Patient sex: M
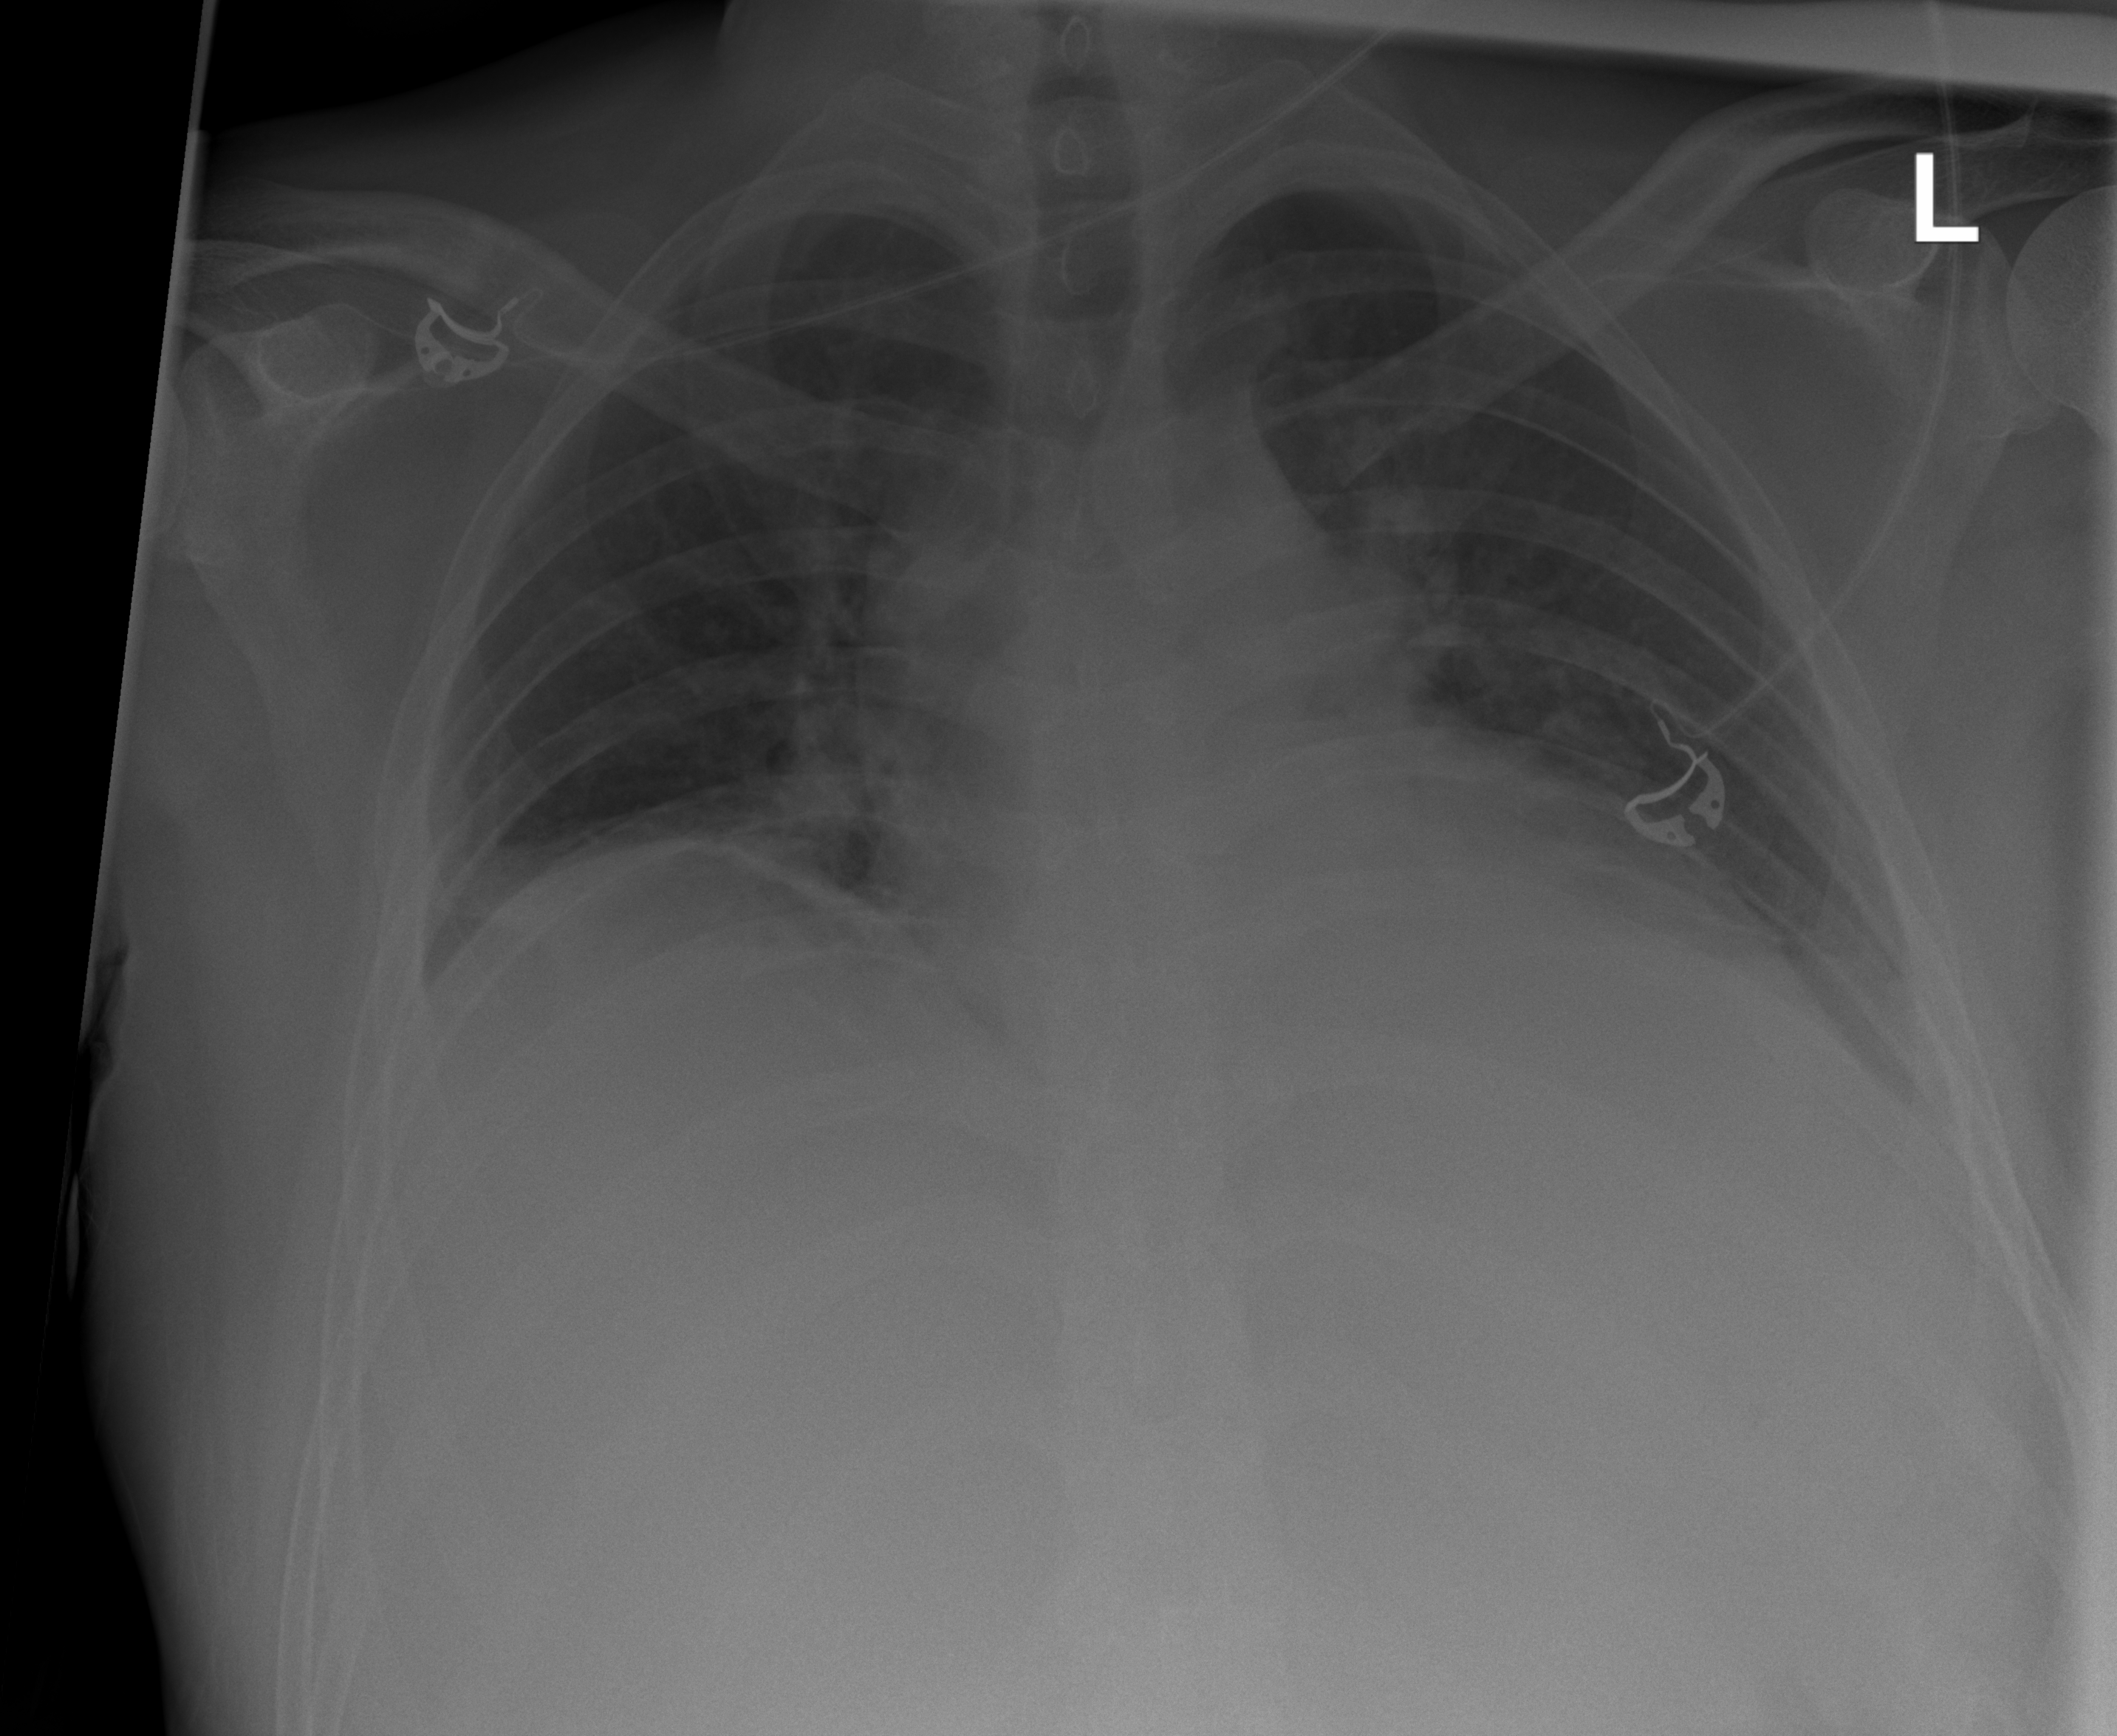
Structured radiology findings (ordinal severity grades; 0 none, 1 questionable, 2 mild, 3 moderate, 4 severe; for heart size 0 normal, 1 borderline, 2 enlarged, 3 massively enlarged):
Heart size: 1
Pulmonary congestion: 0
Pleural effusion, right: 2
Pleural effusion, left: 2
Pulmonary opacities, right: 2
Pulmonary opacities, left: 2
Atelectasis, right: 2
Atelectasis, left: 2